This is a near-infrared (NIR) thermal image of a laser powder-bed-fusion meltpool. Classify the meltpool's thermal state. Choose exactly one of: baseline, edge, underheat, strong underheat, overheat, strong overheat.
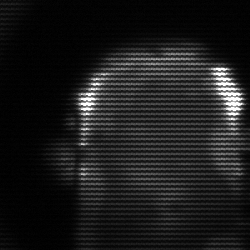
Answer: baseline